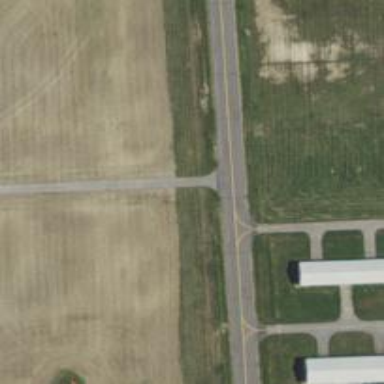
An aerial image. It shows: Image of taxiway at airport.